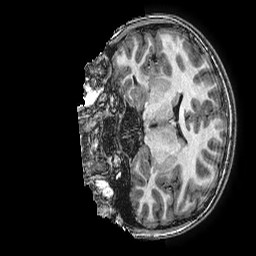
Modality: T1w
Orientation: coronal
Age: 9
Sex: male
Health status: ill
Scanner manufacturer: ge
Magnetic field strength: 3 T
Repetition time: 0.0077 s
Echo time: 0.003436 s